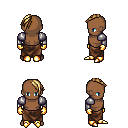
a pixel art fantasy rpg character, male body template, human, dark skin, steel arm armor, robe skirt, blonde long mohawk hairstyle, gold gloves, gold boots, four views (front, back, left, right), 2x2 character sprite sheet, small pixel art, hard edges, no anti-aliasing